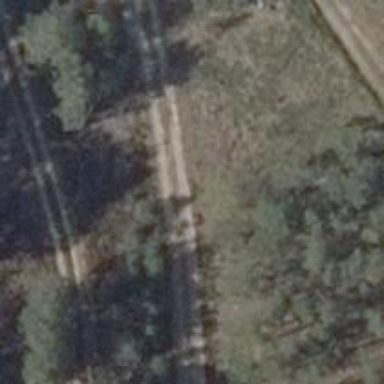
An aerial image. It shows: Sandy track road.